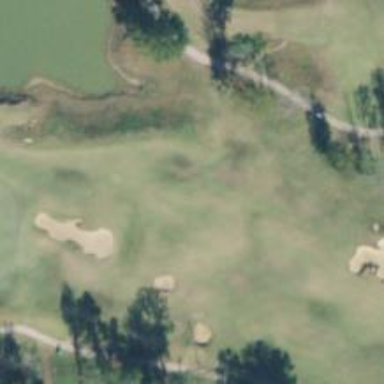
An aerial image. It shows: View of golf hole.